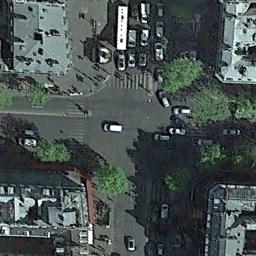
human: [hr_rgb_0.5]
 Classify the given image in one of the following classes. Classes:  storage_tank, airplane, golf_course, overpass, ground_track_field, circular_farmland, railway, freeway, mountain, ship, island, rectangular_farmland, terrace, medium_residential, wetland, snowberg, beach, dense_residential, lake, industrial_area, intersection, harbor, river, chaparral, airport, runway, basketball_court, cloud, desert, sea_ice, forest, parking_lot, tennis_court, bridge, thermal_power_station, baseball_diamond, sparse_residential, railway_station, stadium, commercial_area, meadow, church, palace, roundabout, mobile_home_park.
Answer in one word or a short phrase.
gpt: intersection